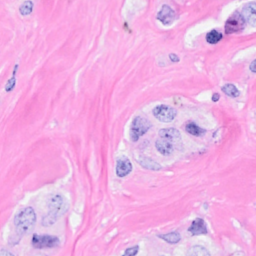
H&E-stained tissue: Breast